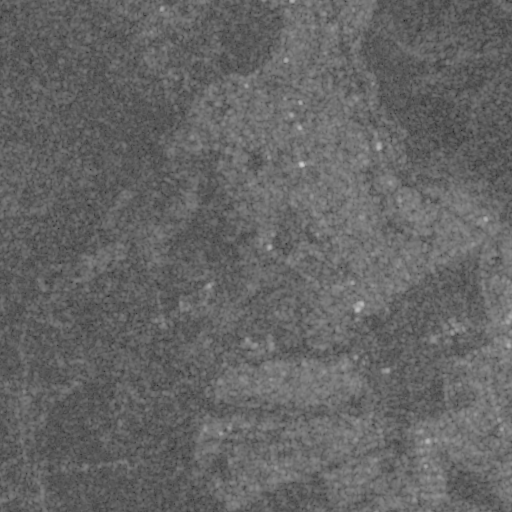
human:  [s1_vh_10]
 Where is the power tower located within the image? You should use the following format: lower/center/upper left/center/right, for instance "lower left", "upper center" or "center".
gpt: The power tower is located in the upper left of the image.
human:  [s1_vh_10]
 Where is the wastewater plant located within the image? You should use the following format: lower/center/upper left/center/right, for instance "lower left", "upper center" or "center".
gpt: The wastewater plant is located in the center right of the image.
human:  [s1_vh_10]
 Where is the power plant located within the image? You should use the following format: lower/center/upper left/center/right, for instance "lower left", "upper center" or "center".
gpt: There is no power plant in the image.

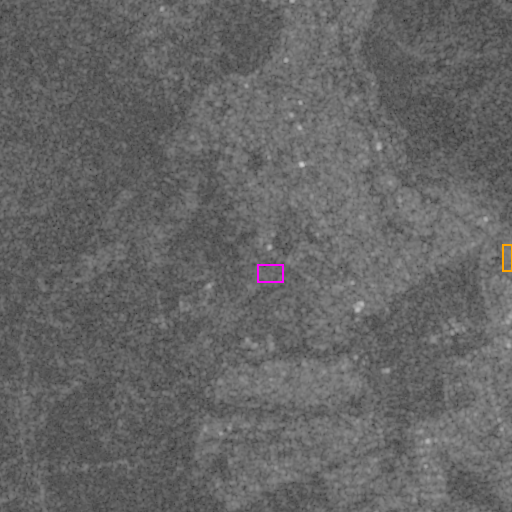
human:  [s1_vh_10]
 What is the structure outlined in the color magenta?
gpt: The structure outlined in magenta is a park.
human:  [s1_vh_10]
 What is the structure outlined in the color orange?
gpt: The structure outlined in orange is a wastewater plant.
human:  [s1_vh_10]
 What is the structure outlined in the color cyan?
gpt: There is no cyan outline.